Question: How can I make table like on the picture?
I need a large (main) part of the screen there is a table with menus, and to a lesser strip right could put another view (and pass it on to swipe), but part of this kind should be visible on most (main) part of the screen. I need some sort of an example or sample, I could not find anything similar in the search.
I can not post image, but I need something like this:

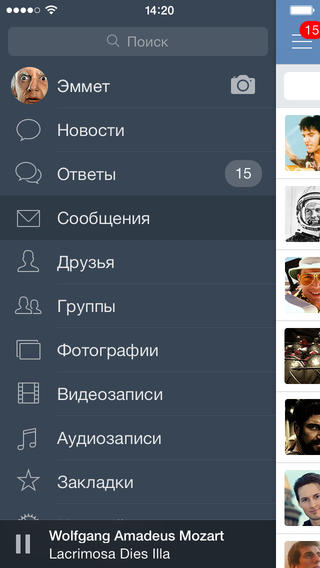
Answer: That control is often called a <URL> and there are lots of examples and pre-made libraries around for it.